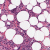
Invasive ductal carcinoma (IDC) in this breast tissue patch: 1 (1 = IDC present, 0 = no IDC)